Question: I have data set seperated in 4 groups: groups = taxabylevel.
I ran ggbiplot and add ellipses around each group.
How to add centre of each ellipses?
'''
g <- ggbiplot(pca, obs.scale = 1, var.scale = 1, alpha=0, groups = taxaBylevel,show_guide = FALSE, ellipse = TRUE)
print(g)
'''

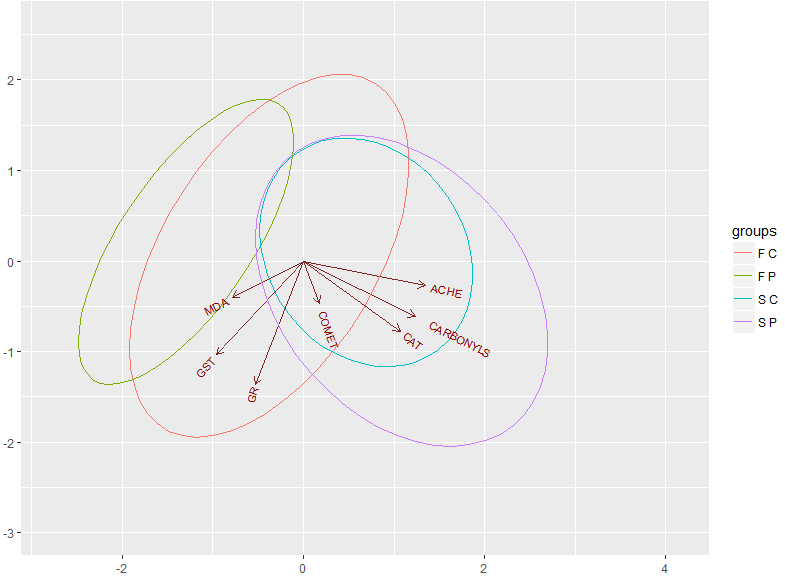
Answer: '''
data(iris)
pca<-prcomp(iris[,1:4],scale=T)
g<-ggbiplot(pca, obs.scale = 1, var.scale = 1, alpha=0, groups = iris[,5],show_guide = FALSE, ellipse = TRUE)
gmean=aggregate(g$data[,1:2],list(group=g$data$group),mean)
ggbiplot(pca, obs.scale = 1, var.scale = 1, alpha=0, groups = iris[,5],show_guide = FALSE, ellipse = TRUE)+
geom_point(data=gmean,aes(group=group,colour=group))
'''
<URL>